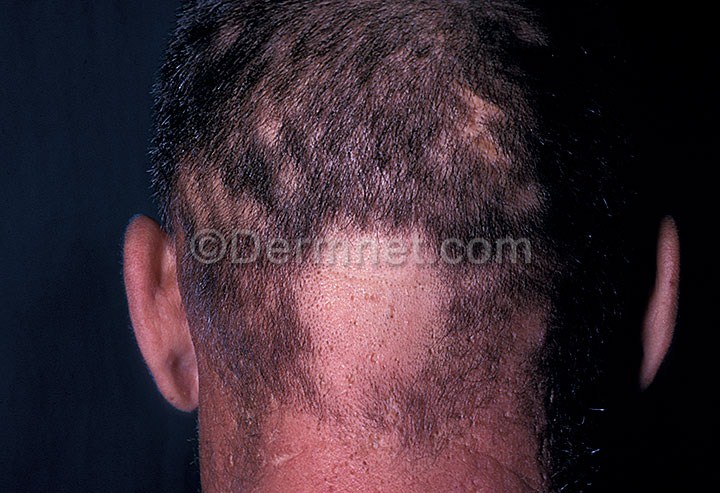
Disease: Hair Loss Photos Alopecia and other Hair Diseases